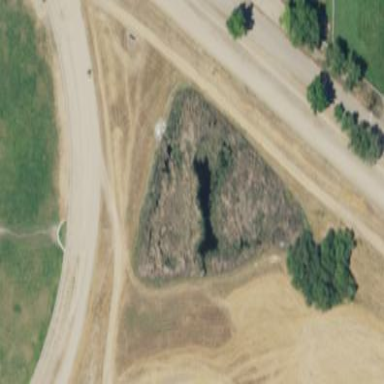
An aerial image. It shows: Pond which serves as water storage reservoir.